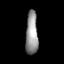
Tissue: lung
Cell type: Smooth muscle cells
Senescence score: 0.6886
Nuclear area (px): 517
Mean DAPI intensity: 148.605